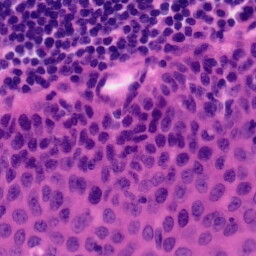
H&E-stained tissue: Tonsil